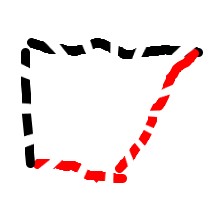
Shape: trapezoid